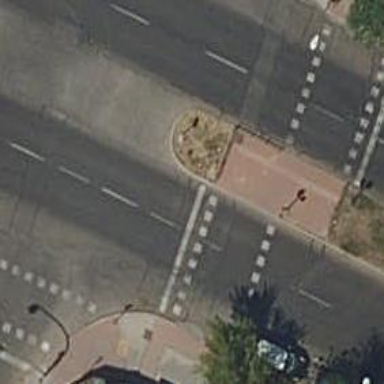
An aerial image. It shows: Road with traffic signals.